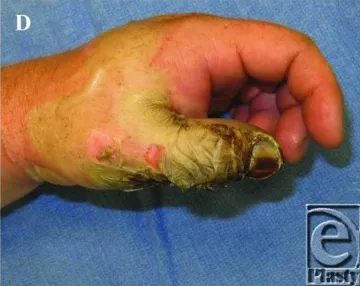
The left hand. Following a high-voltage electrical injury.
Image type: medical_photograph (skin_photograph)